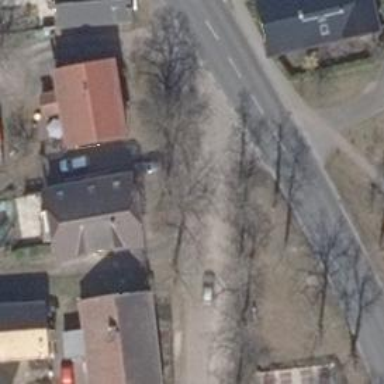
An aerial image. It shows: Residential road.